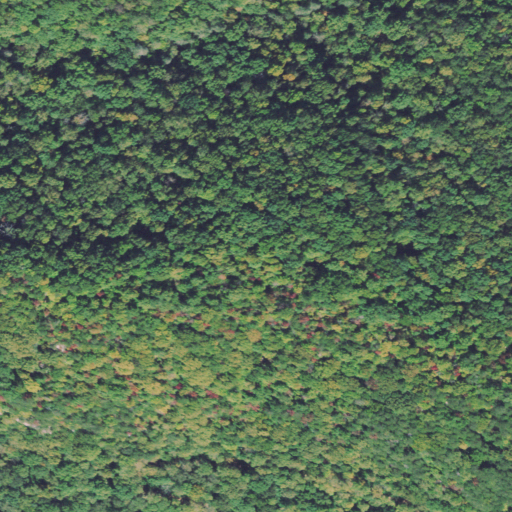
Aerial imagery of cape in Tennessee named McCager Point containing deciduous forest, mixed forest, and open development